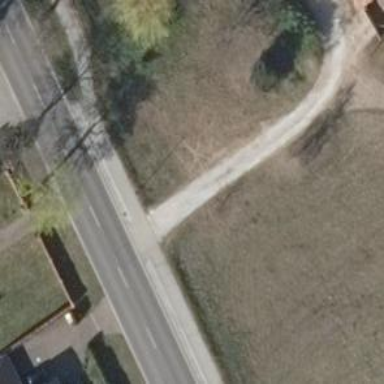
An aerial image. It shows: Road with "give way" sign.